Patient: sex F, age 82
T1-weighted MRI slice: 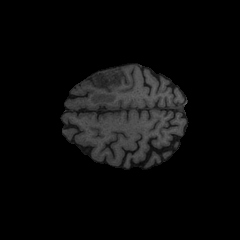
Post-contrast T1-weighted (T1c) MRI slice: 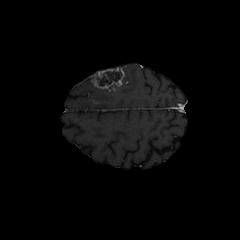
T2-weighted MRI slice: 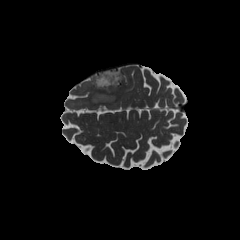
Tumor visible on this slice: yes
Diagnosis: Glioblastoma, IDH-wildtype
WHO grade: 4